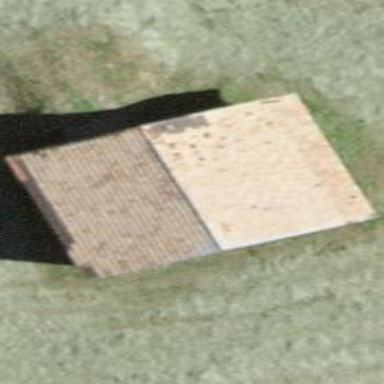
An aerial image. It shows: Barn.